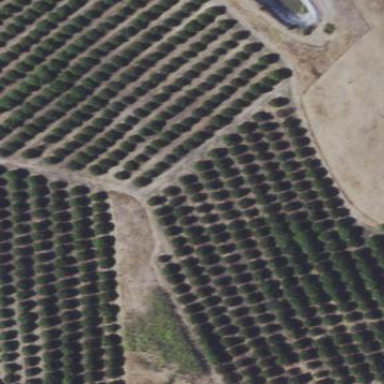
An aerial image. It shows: Orchard.